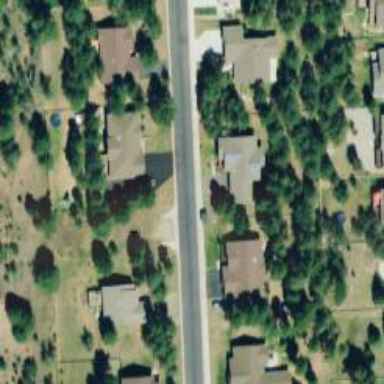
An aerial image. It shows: Residential street.